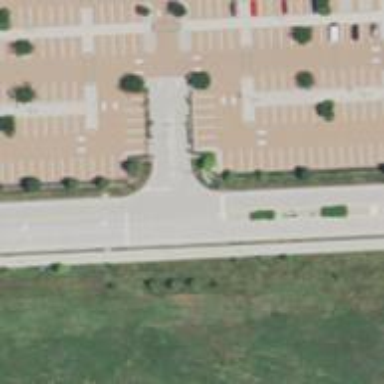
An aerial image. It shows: Parking area with concrete surface.